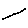
Label: line